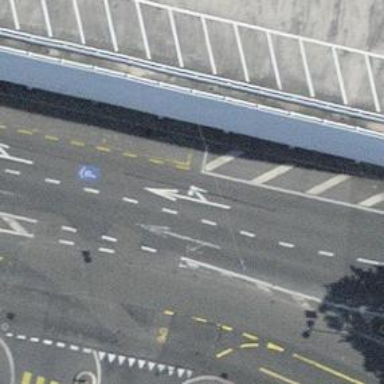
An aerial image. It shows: Taxi stand.